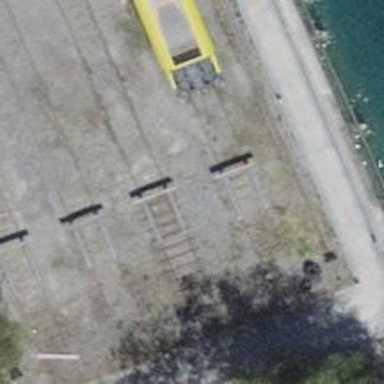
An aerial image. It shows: Railway buffer stop.